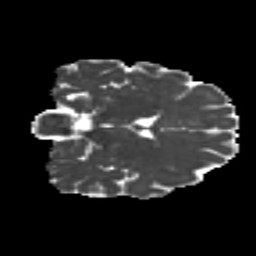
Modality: MD
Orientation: coronal
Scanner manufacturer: siemens
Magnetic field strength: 3 T
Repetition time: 4.16 s
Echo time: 0.0806 s